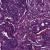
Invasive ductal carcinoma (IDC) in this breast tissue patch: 1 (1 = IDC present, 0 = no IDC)